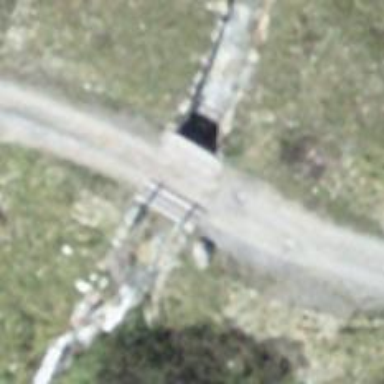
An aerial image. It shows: Culvert tunnel.